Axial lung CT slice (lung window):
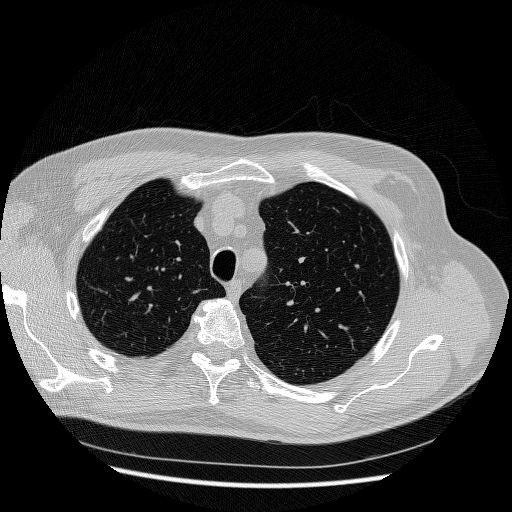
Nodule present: no